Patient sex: M
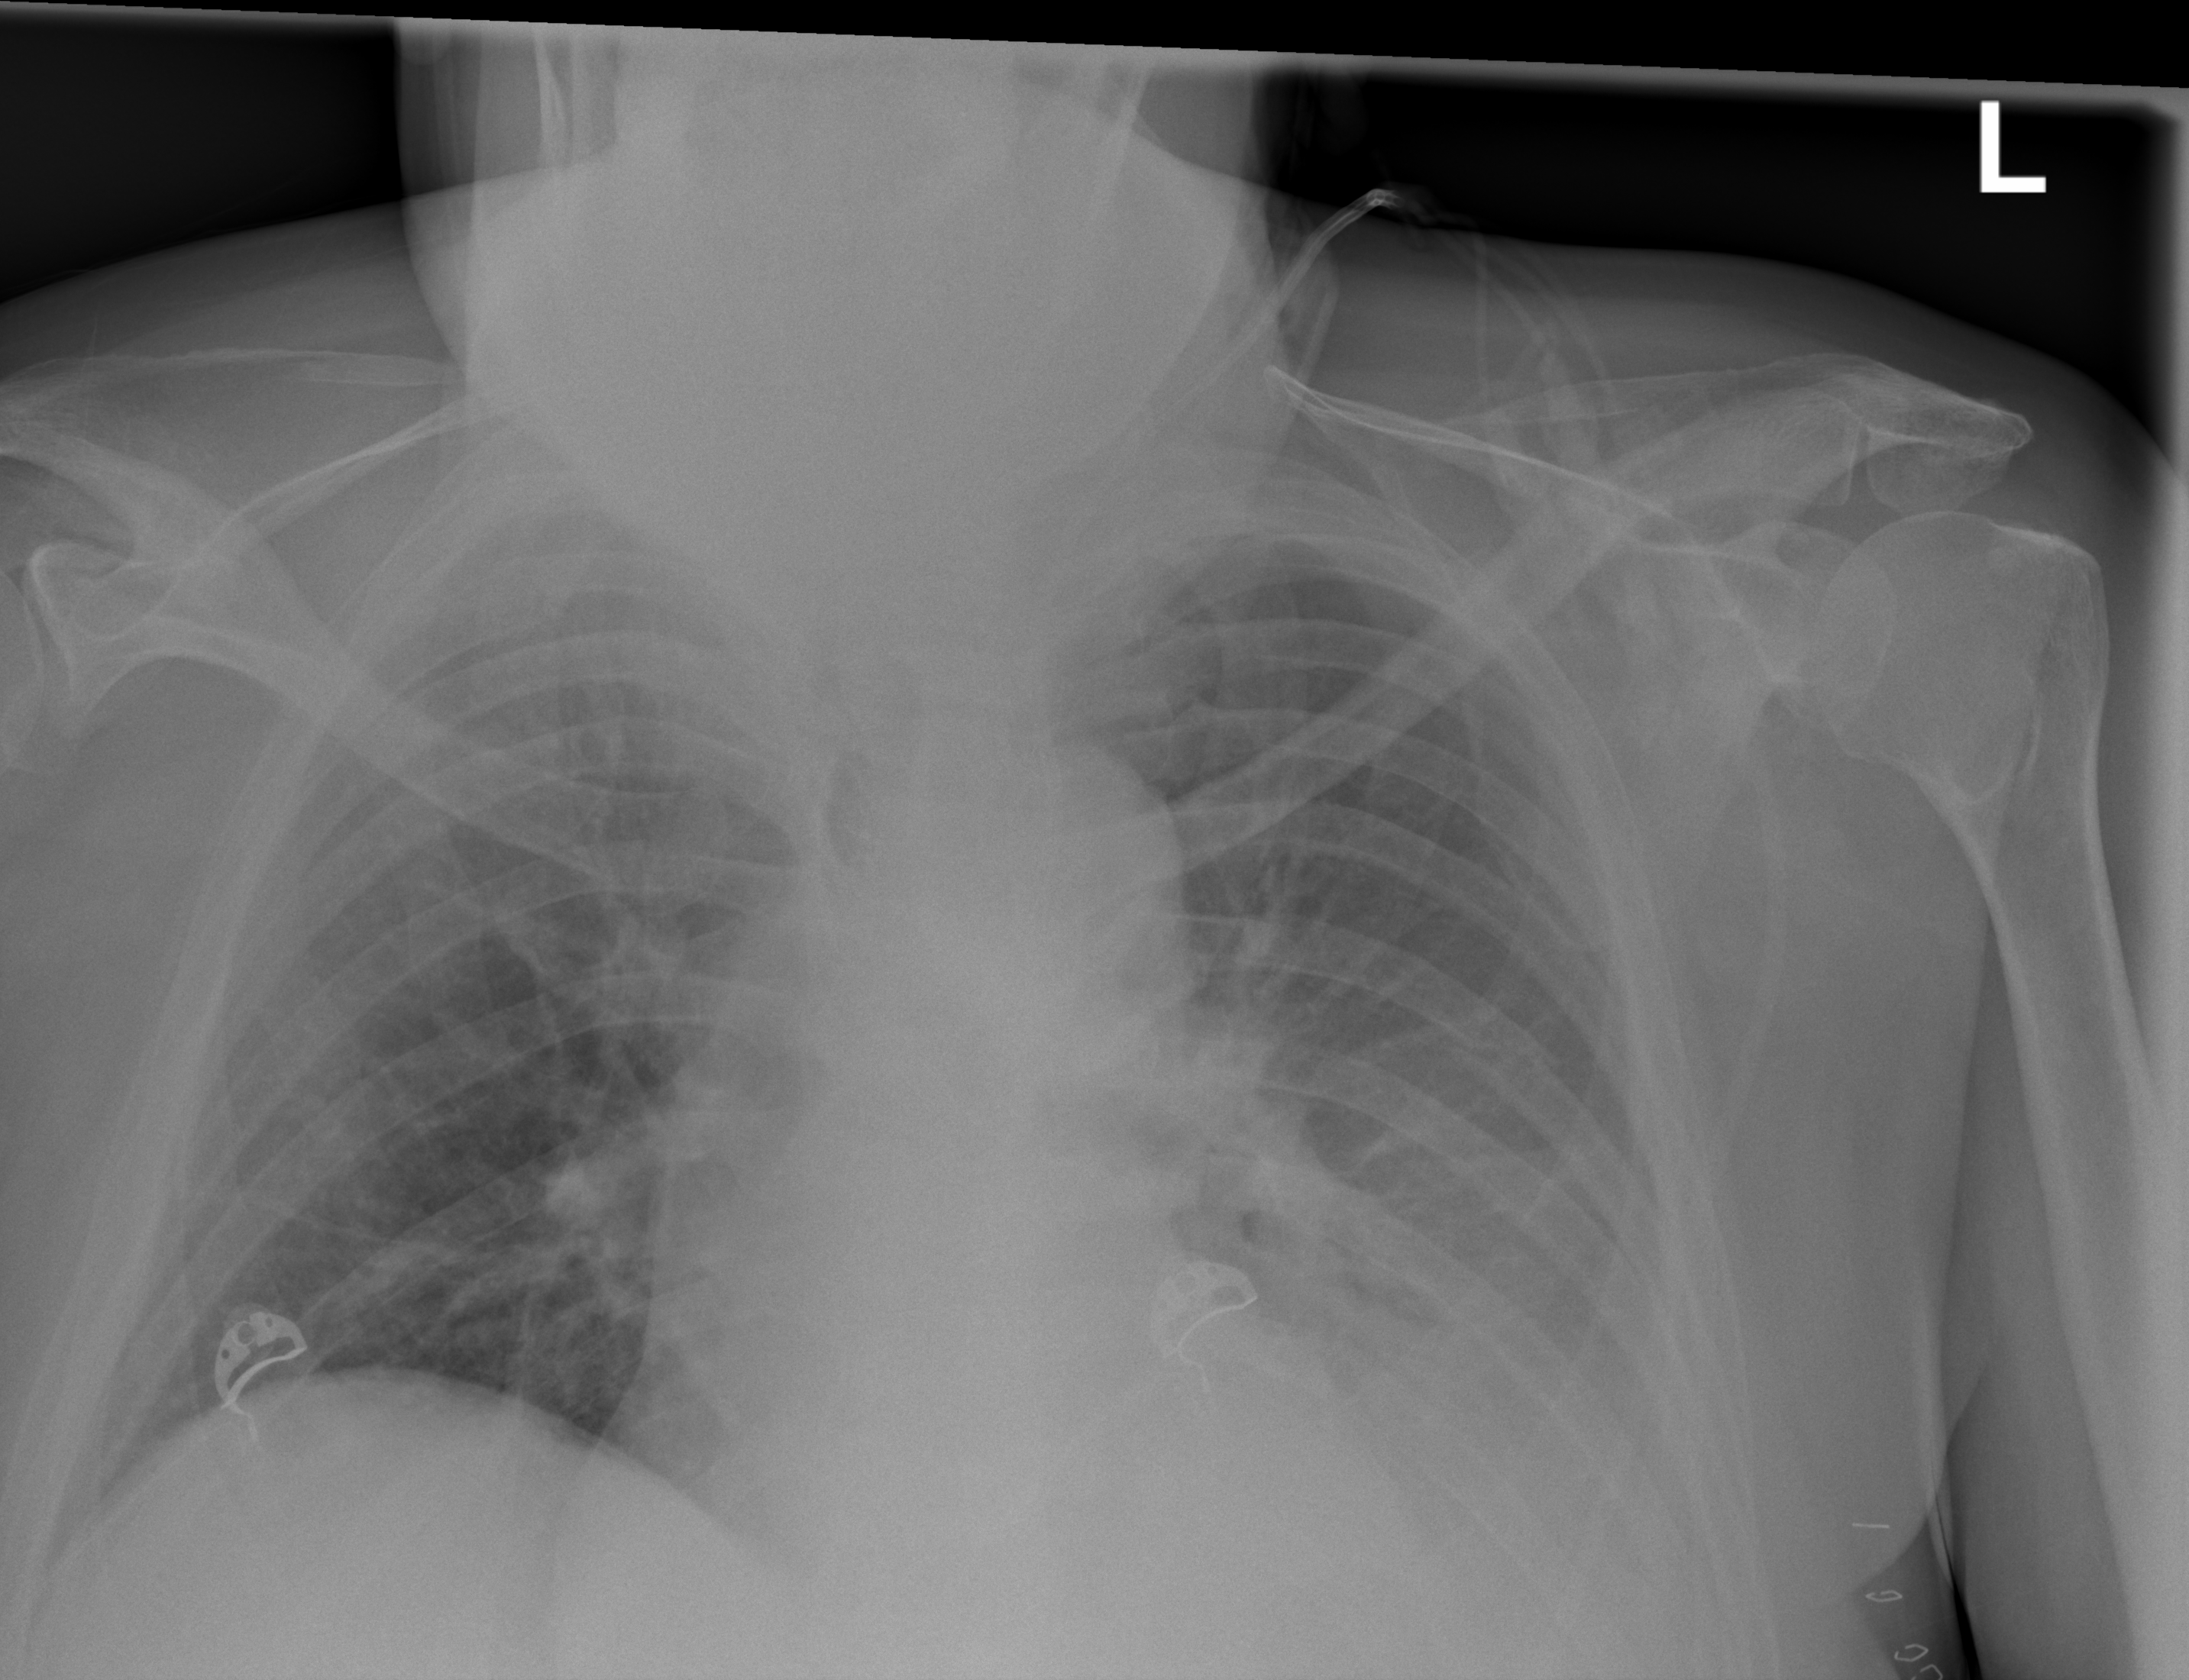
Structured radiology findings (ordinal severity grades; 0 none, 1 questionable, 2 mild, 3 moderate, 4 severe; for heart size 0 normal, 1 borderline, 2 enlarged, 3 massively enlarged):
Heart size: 2
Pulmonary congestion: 2
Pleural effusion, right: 0
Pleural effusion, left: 3
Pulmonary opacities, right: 2
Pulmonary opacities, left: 3
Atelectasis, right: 0
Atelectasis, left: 2